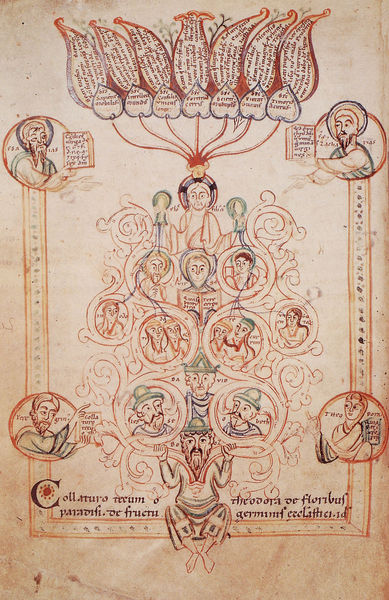
Titel: Speculum virginum
Institution: London, British Library (BL)
Schlagwörter: blau, blätter, mann, grün, menschen, blume, bunt, hut, hüte, zeichnung, rot, muster, bart, arme, augen, rahmen, borte, kinder, schrift, sepia, dekor, buch, druck, seite, pergament, heiligenschein, herz, heilige, bund, latein, schirft, evangelisten, chinese, stammbaum, verwandte, bunt#, kindeskiner, kindeskinder, numbvus, stammvater